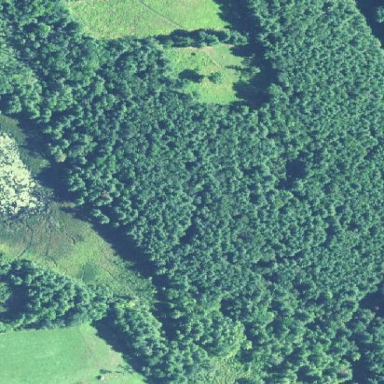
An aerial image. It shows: Nature reserve designated for conservation purposes.